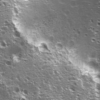
Label: not_dusty